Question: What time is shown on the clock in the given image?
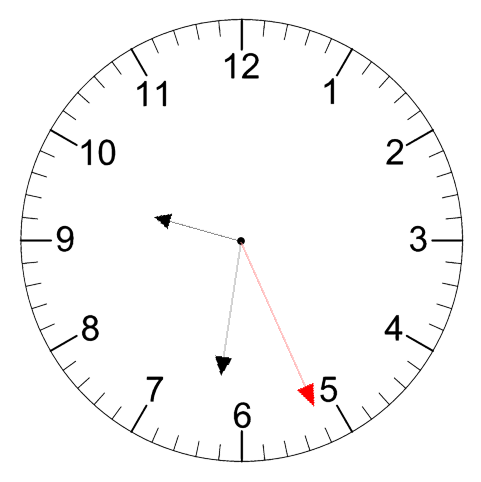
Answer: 09:31:26